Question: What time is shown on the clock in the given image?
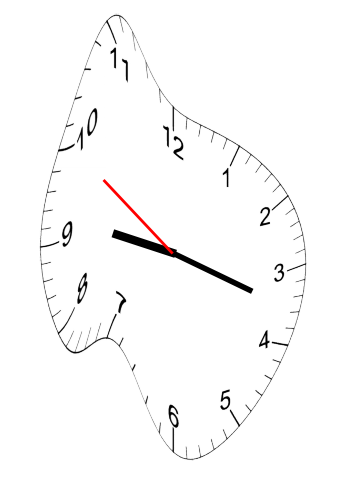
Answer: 09:17:50